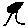
Label: tree